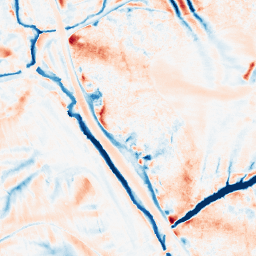
Category: edge_preserving
Decomposition family: median
Decomposition parameters: size: 21
Upsampling method: regularized
Upsampling parameters: scale: 2
lambda_reg: 0.001
Upsampling scale: 2